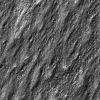
Atmospheric dust classification: not_dusty